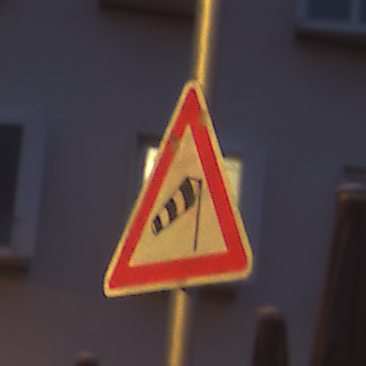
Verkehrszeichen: SeitenwindVonRechts
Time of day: Night
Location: Outdoor (Urban)
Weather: PartlyCloudy
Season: NotSpecified
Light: Artificial